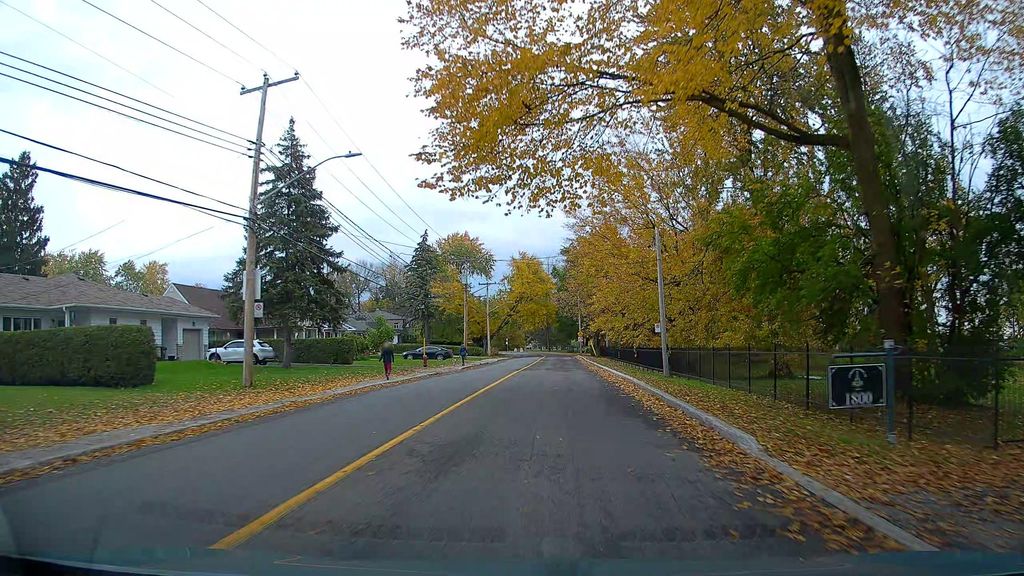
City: montreal